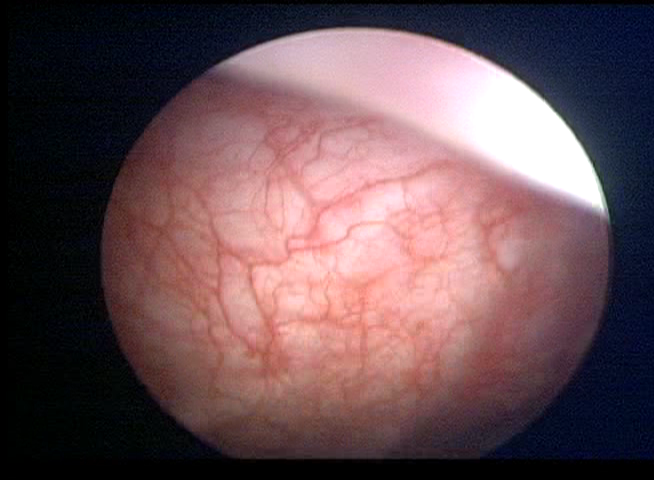
Modality: WLC
Class: Normal mucosa
Bladder cancer association: No